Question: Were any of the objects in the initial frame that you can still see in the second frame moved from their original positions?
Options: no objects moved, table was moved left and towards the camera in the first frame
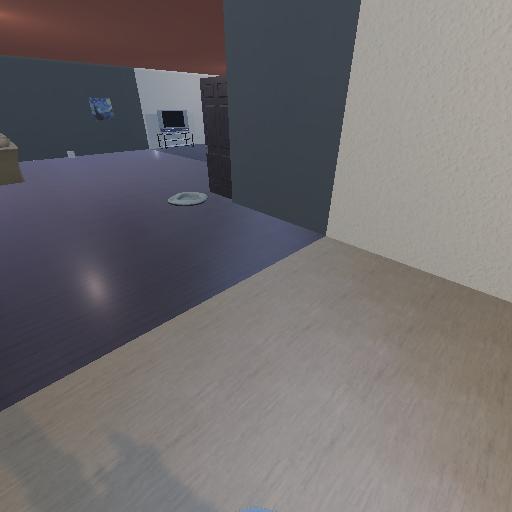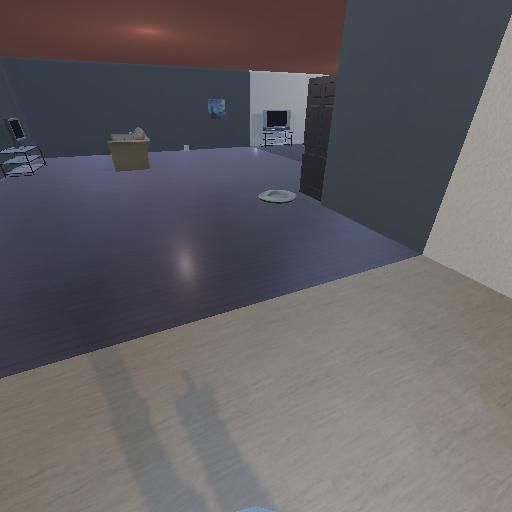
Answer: no objects moved